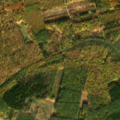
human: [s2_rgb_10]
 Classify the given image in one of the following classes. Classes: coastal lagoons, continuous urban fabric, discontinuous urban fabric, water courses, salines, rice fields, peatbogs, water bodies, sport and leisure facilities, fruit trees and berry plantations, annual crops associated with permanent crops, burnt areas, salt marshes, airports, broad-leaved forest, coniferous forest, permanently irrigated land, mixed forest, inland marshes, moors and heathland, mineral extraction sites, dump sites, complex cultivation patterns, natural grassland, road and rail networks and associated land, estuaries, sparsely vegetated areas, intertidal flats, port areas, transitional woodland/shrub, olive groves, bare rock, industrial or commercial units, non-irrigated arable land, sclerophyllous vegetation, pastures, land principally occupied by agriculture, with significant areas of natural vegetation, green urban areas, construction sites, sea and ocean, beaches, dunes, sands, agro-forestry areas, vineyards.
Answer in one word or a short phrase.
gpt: non-irrigated arable land, broad-leaved forest, coniferous forest, mixed forest